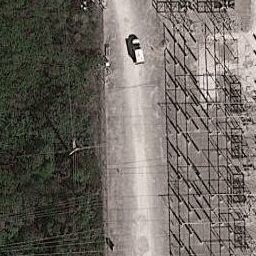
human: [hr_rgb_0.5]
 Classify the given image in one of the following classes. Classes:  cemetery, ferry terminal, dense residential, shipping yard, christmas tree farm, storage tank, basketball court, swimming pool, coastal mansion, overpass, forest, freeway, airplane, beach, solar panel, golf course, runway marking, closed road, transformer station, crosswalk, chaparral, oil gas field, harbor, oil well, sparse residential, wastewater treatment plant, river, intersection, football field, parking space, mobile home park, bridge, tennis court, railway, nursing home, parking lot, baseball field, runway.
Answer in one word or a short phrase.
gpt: transformer station